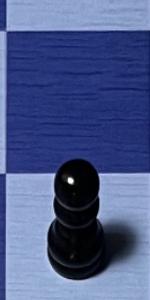
Label: Pawn_Black